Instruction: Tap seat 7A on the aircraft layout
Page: seats
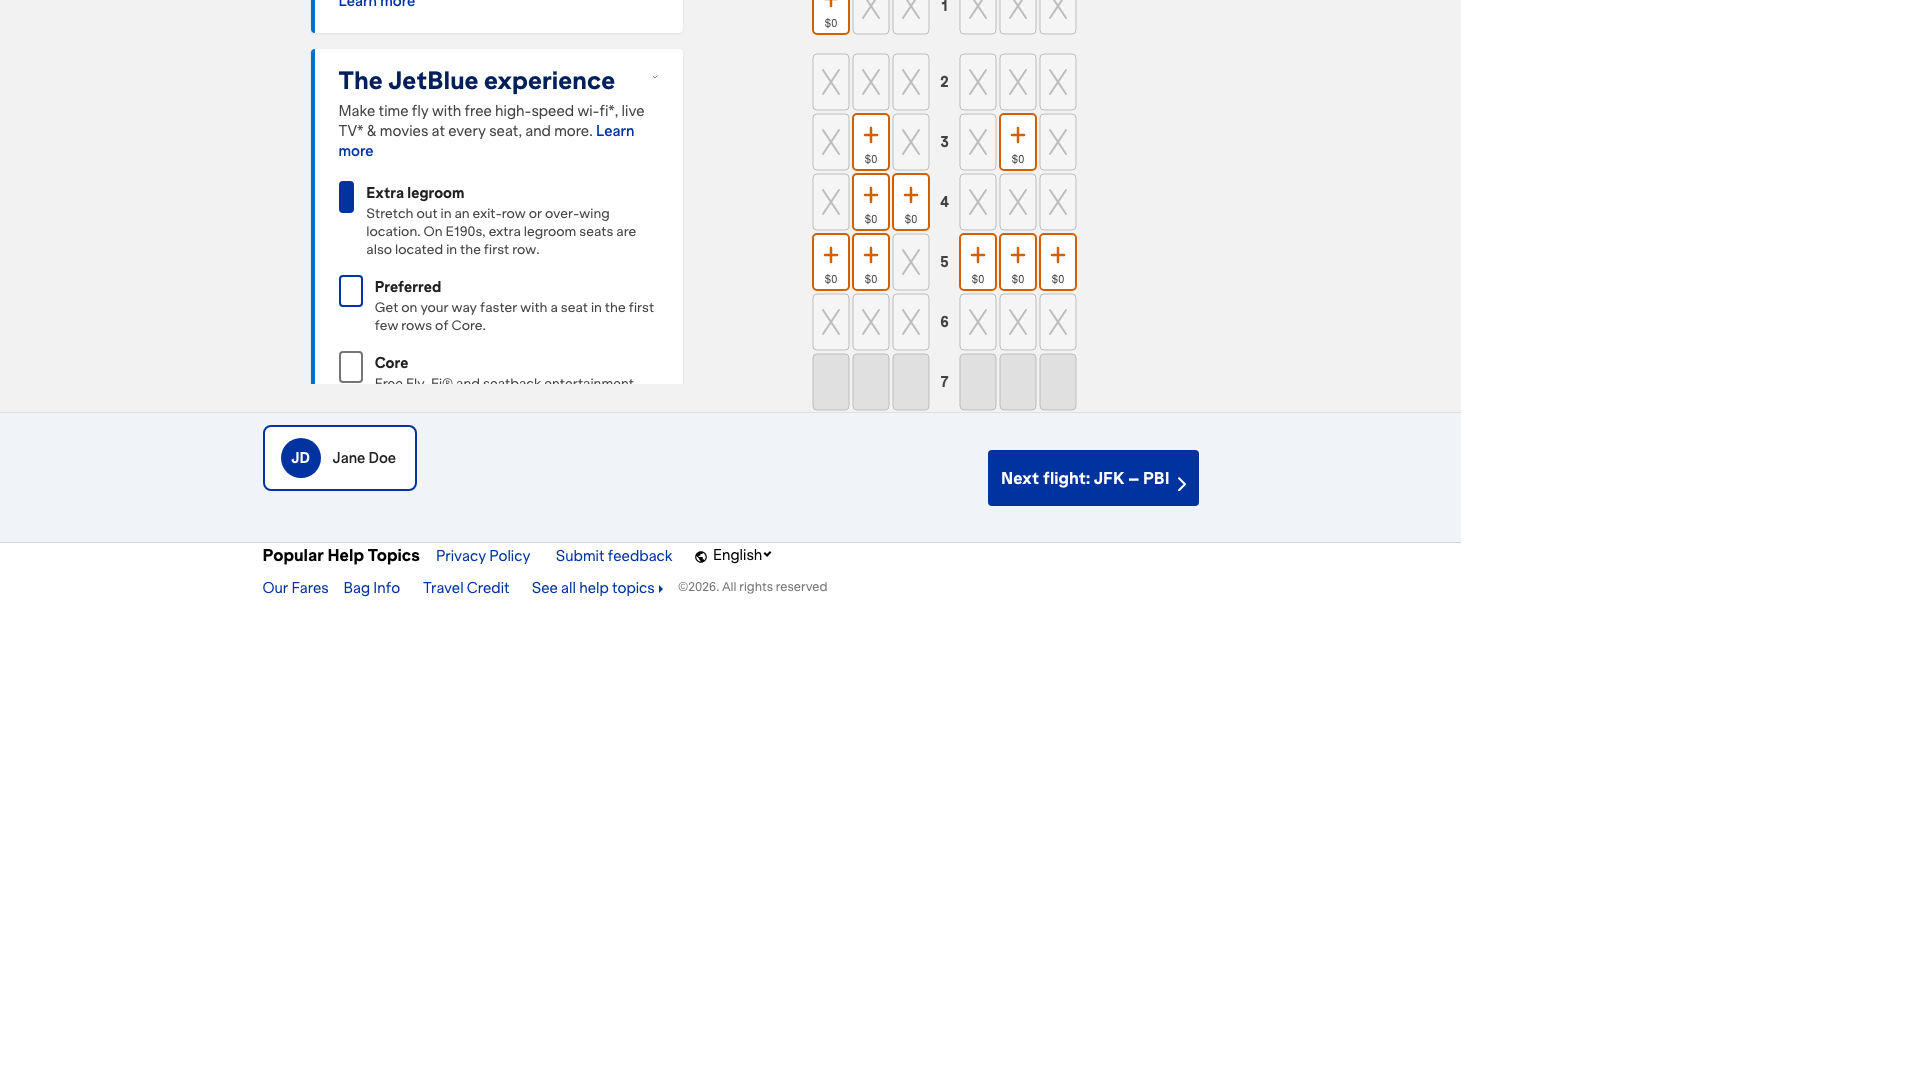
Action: click